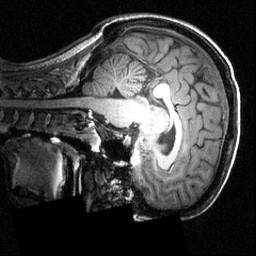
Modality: T1w
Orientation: sagittal
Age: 23
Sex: female
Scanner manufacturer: siemens
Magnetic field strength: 3.951 T
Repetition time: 1.5 s
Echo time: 0.00335 s